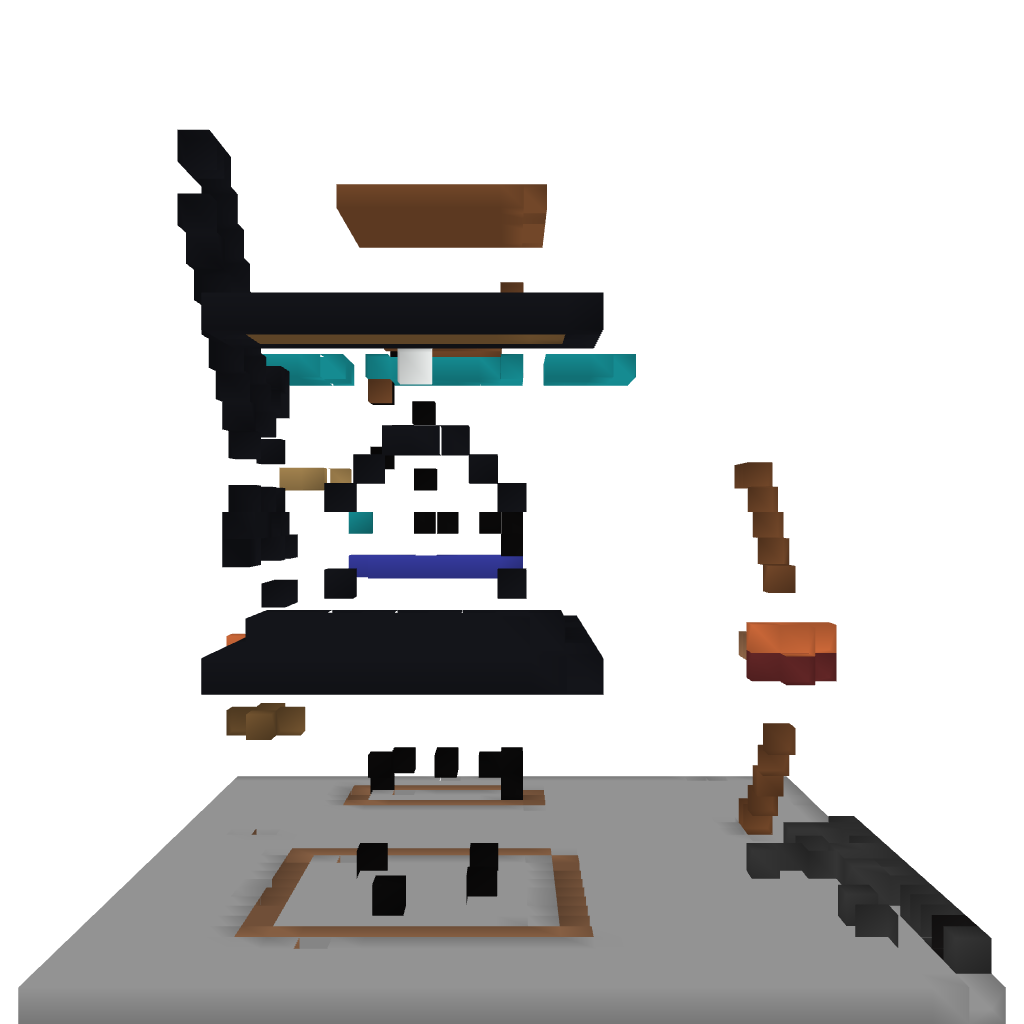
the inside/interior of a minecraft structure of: Steve Holding a Sword [FIXED*]